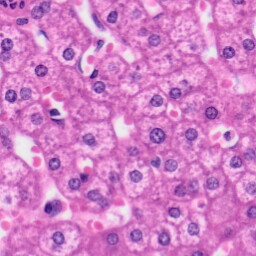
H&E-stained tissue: Liver